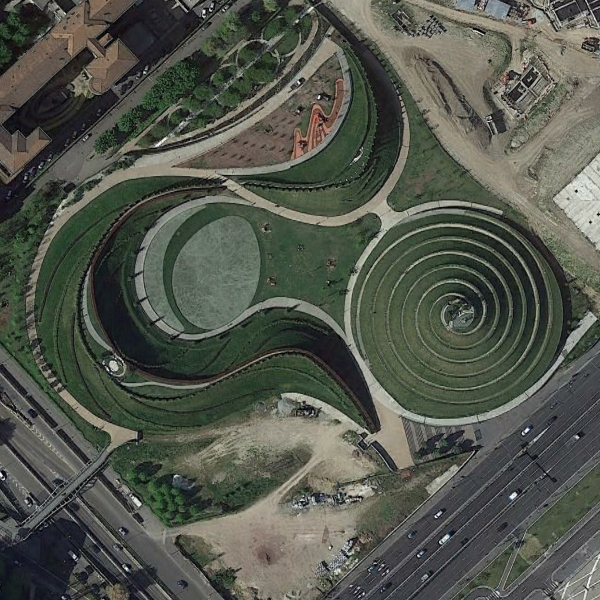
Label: Square